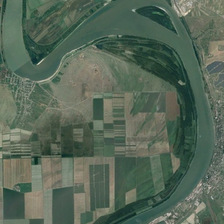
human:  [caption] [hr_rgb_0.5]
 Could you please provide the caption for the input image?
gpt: many green farmlands are in two sides of a curved river .

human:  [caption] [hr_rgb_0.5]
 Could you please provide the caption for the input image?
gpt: there are many green blocks in the region beside the river .

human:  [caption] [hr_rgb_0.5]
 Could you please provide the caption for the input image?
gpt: many green farmlands are in two sides of a curved river .

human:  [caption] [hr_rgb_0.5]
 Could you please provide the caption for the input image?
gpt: there are many green blocks in the region beside the river .

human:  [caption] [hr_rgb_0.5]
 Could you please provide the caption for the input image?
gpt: many green farmlands are in two sides of a curved river .